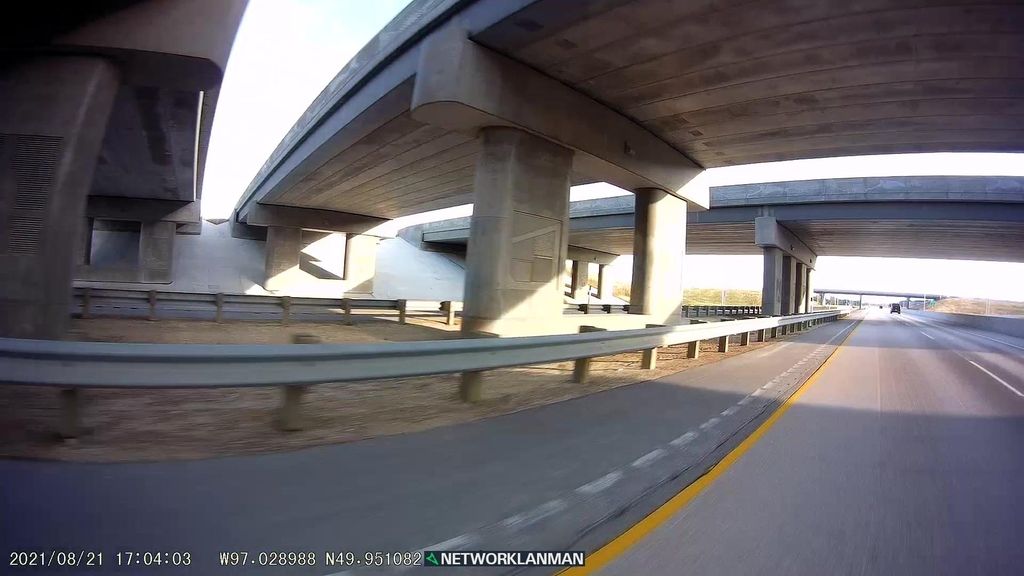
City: winnipeg